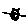
Label: cat